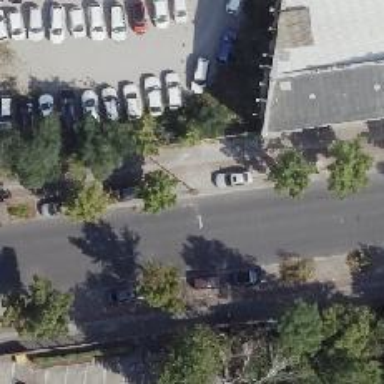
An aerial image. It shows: There is parking obstacle present.